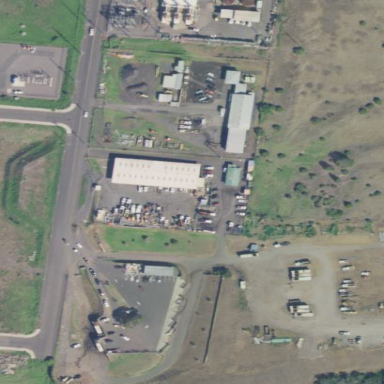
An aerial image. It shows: Industrial area.